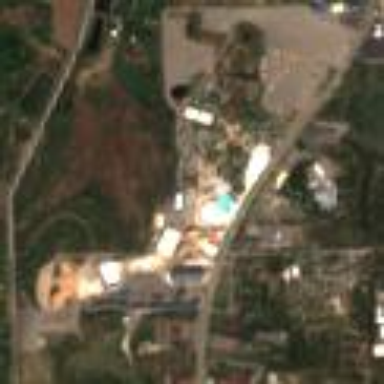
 that also qualifies as theme park for tourists."